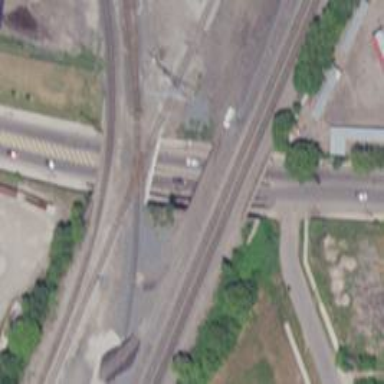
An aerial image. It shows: Railway bridge.